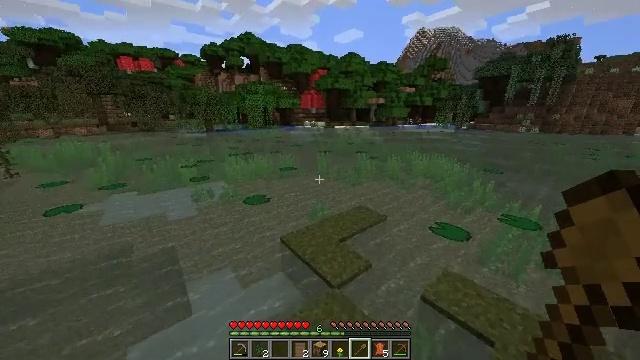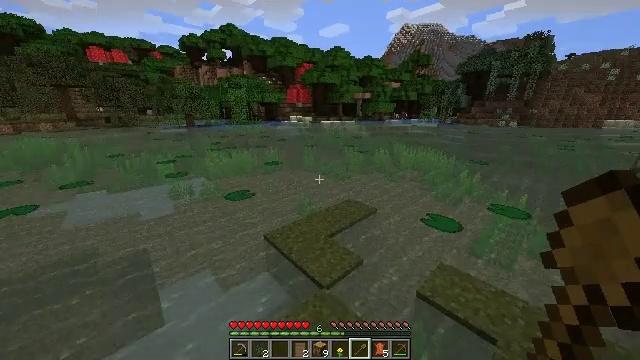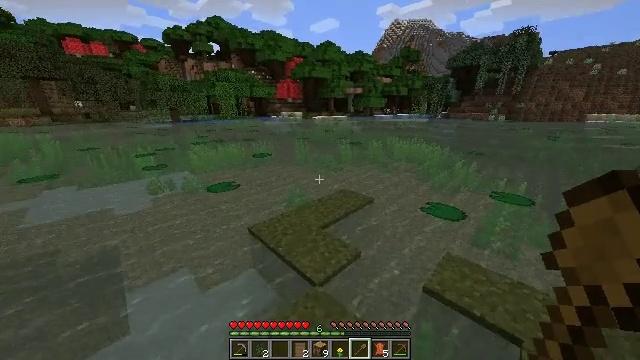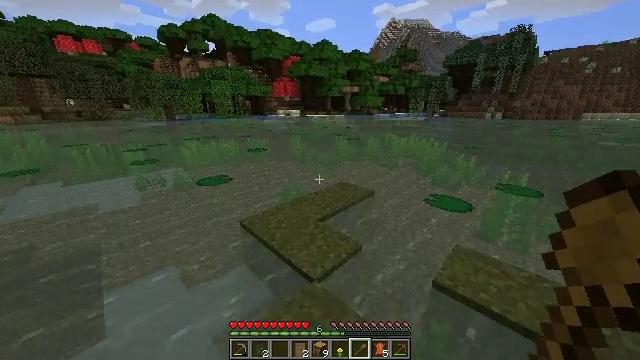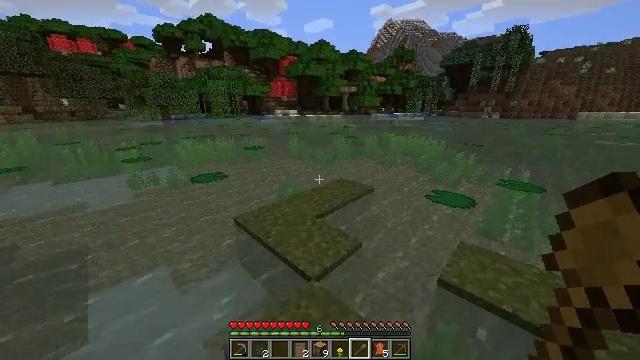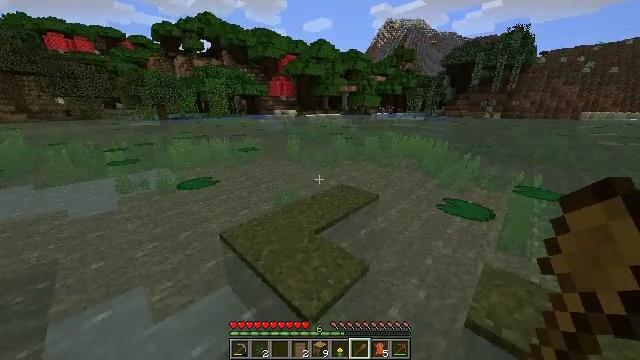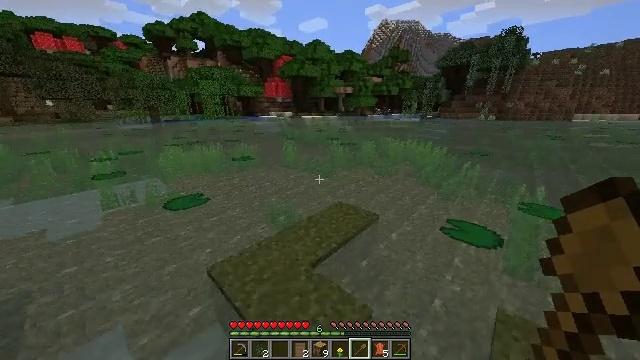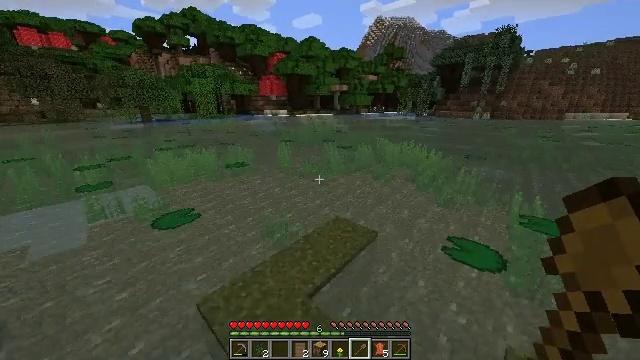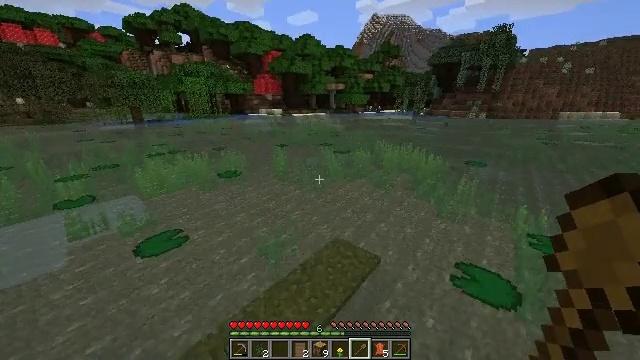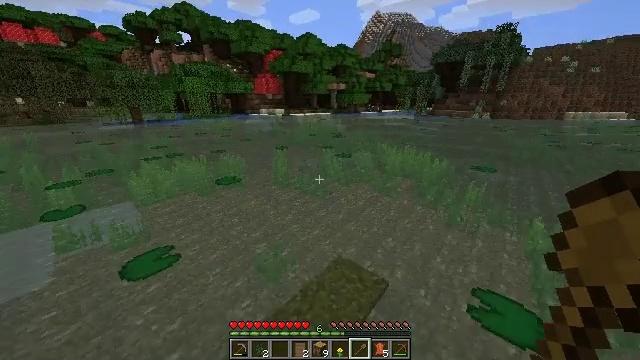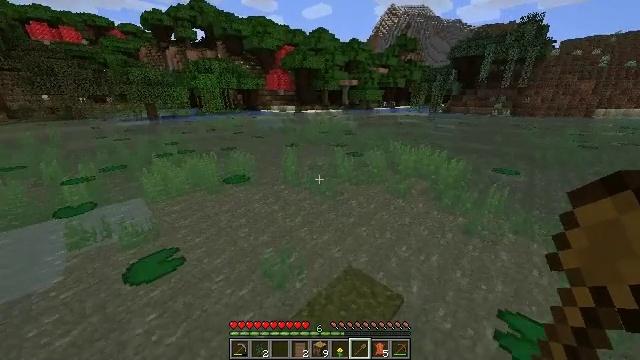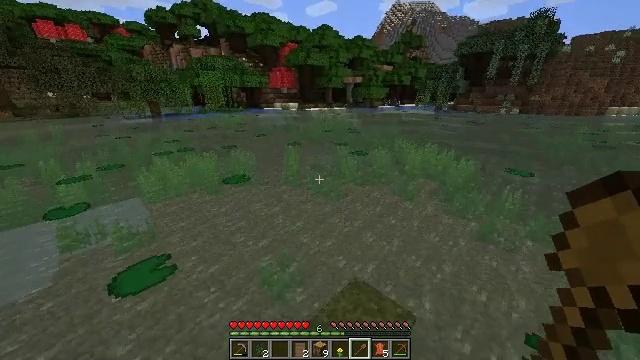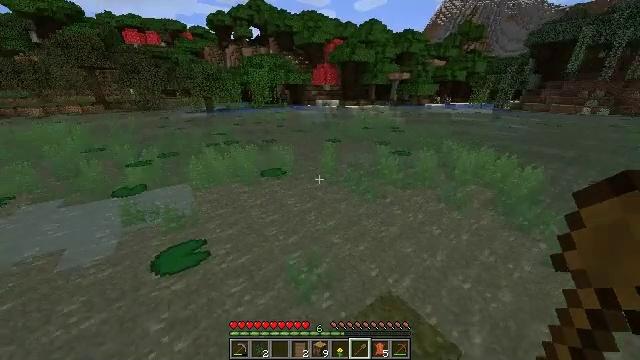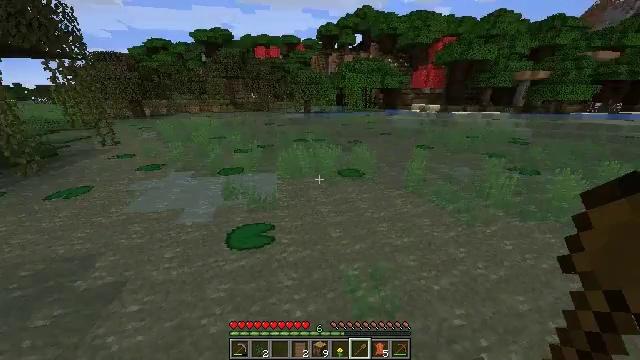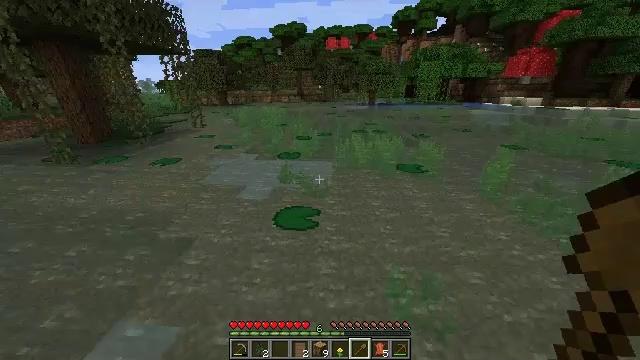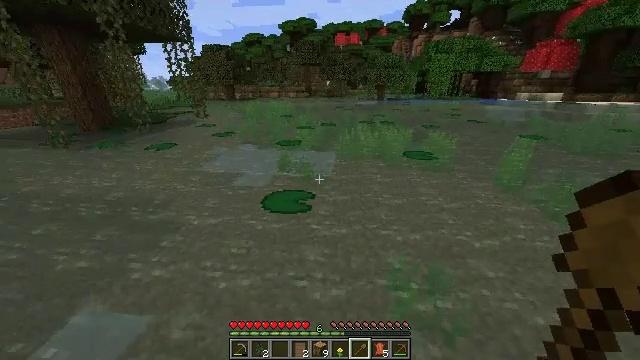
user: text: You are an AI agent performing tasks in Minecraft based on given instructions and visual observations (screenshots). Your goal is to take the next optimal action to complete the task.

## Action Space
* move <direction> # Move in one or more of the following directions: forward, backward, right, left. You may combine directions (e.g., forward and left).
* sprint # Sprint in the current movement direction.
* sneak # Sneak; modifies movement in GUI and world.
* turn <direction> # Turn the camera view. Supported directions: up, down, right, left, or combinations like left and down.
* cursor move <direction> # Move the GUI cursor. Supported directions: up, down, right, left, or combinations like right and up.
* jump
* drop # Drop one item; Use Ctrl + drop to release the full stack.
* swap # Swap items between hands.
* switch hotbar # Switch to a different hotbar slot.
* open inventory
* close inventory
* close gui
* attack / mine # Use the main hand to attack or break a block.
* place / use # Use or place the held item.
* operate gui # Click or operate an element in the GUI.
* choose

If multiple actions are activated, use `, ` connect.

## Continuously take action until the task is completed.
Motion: motion action
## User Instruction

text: Collect the grass from the surface.
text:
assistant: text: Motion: move forward, turn right and down, jump
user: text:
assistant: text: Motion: move forward, turn right, jump
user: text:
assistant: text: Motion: move forward, jump
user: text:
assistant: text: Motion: move forward, jump
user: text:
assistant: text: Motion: move forward, jump
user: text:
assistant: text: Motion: move forward, turn right, jump
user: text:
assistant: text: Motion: move forward, turn right, jump
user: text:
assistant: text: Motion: move forward, turn right, jump
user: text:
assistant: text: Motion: move forward, jump
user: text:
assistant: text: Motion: move forward, turn left, jump
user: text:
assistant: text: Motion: move forward
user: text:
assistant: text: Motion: move forward, turn left
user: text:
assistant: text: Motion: move forward, turn left and up
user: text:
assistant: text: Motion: move forward and move left, turn left and down
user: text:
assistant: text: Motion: move forward and move left, turn left
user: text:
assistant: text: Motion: move forward and move left
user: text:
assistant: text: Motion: move forward and move left
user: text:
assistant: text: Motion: move forward and move left, turn right, jump
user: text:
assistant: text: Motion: move forward and move left, jump
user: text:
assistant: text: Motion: move forward and move left, jump
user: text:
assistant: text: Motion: move forward and move left, jump
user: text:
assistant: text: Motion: move forward and move left, jump
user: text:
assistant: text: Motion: move forward and move left, jump
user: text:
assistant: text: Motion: move forward and move left, jump
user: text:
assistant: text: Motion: move forward, jump
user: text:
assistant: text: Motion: move forward, jump
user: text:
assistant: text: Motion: move forward, jump
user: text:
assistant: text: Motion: move forward, jump
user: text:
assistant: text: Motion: move forward, jump
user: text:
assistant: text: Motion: move forward, jump